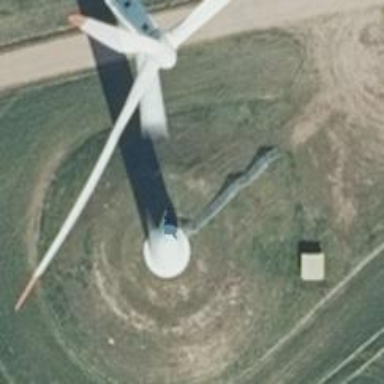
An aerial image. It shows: Wind-powered generator.